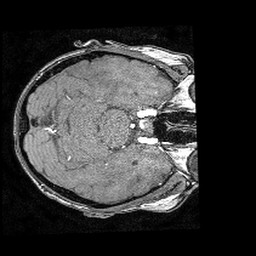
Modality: angio
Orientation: axial
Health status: ill
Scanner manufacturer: philips
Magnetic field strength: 3 T
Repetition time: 0.01819 s
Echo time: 0.003378 s